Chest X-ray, AP view. Patient: 74 years old, sex F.
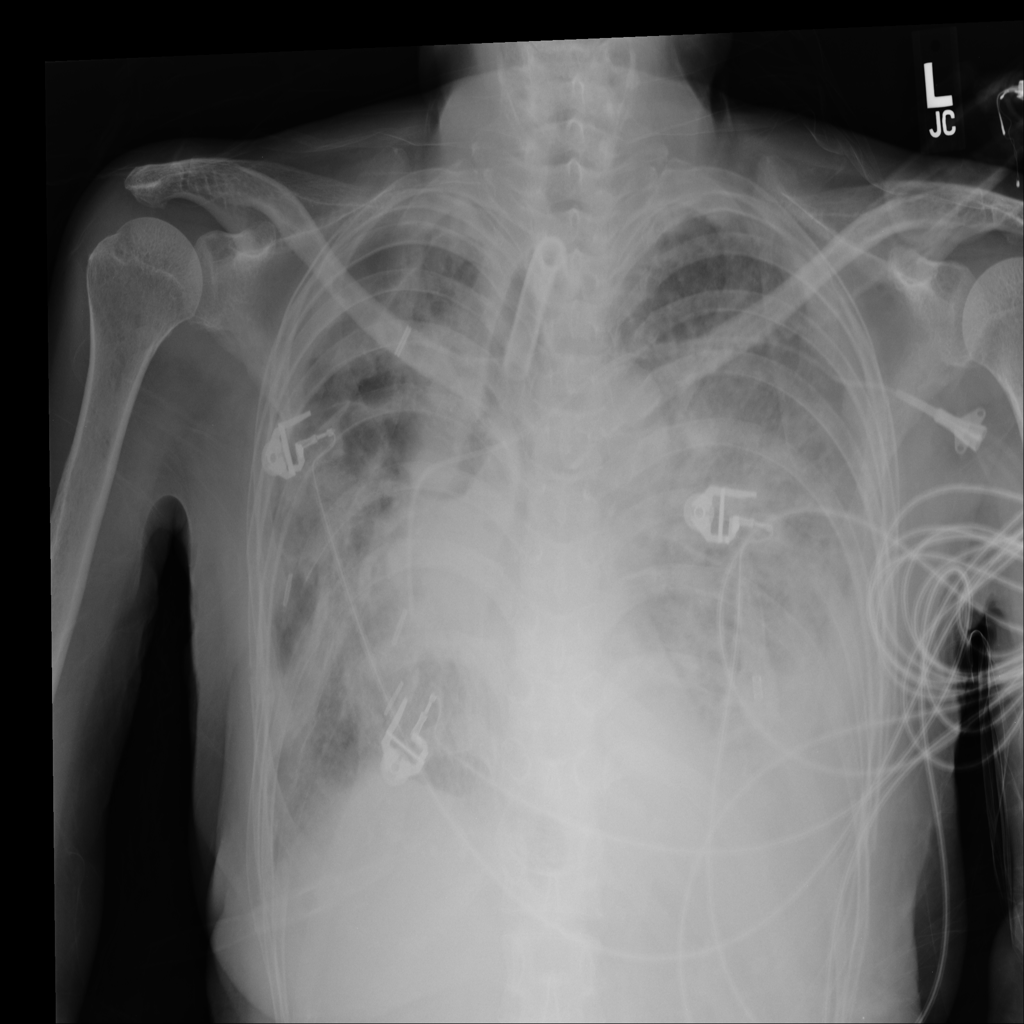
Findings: No Finding